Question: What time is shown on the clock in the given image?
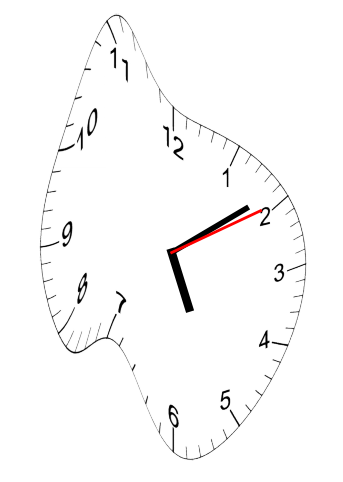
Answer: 05:09:10